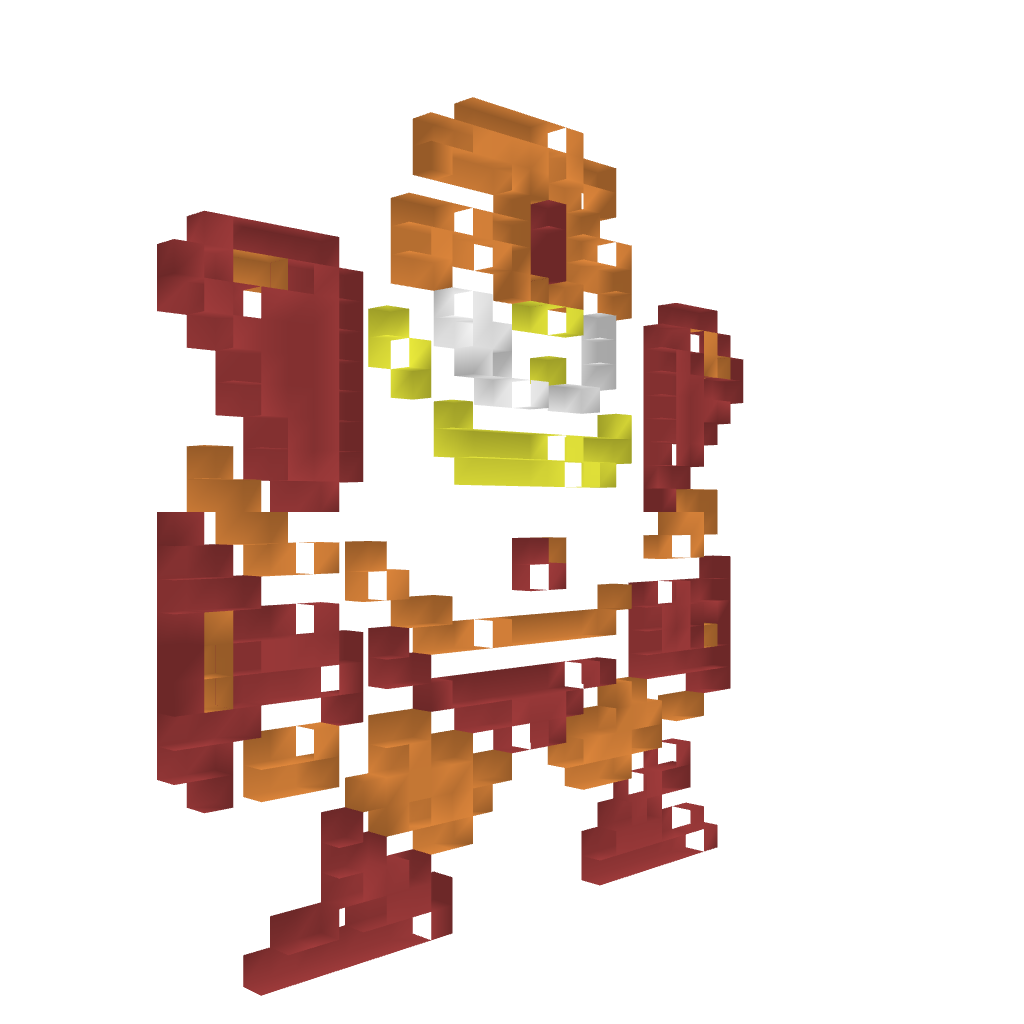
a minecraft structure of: Gutsman (ErnieCIII) bad low quality